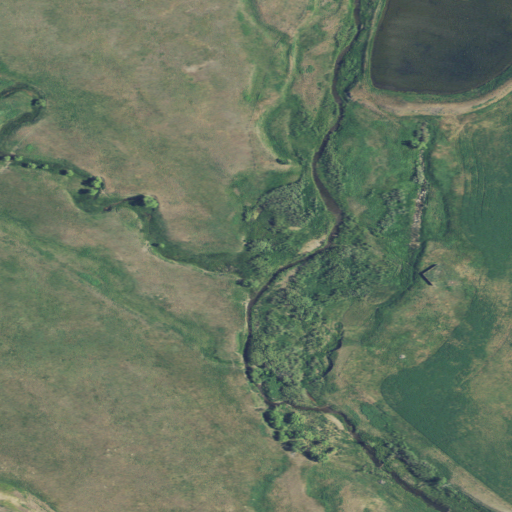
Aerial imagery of valley in Montana named Flat Coulee containing grassland, woody wetlands, herbaceous wetlands, shrub, cultivated crops, and open water